Interaction volume radius: 5 \u00c5
Interaction volume height: 20 \u00c5
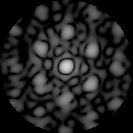
Disorder parameter: 0.4621